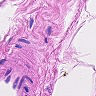
Metastatic tissue present: no